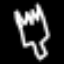
Label: fork